Question: I am trying to make simple application where I can save notes and see them with a listview using an SQLite database.
The problem is that I cannot see the contents of the listview. The app crashes instantly. I figured out there is a problem with cursor database.query but I didn't find a way to solve it...
Mainactivity.java:
'''
package com.example.notemaker;
import android.database.Cursor;
import android.database.sqlite.SQLiteDatabase;
import android.os.Bundle;
import android.support.design.widget.FloatingActionButton;
import android.support.design.widget.Snackbar;
import android.support.v7.app.AppCompatActivity;
import android.support.v7.widget.Toolbar;
import android.view.View;
import android.view.Menu;
import android.view.MenuItem;
import android.content.Intent;
import android.view.Window;
import android.database.sqlite.SQLiteDatabase.CursorFactory;
import android.widget.ArrayAdapter;
import android.widget.ListAdapter;
import android.widget.ListView;
import android.widget.TextView;
import android.widget.Toast;
import java.util.ArrayList;
public class MainActivity extends AppCompatActivity {
private ListView listView;
private ArrayList<String> listItem;
private ArrayAdapter adapter;
private DBOpenHelper helper;
private SQLiteDatabase database;
private TextView noNotesView;
@Override
protected void onCreate(Bundle savedInstanceState) {
super.onCreate(savedInstanceState);
setContentView(R.layout.activity_main);
Toolbar toolbar = findViewById(R.id.toolbar);
setSupportActionBar(toolbar);
FloatingActionButton fab = findViewById(R.id.fab);
fab.setOnClickListener(new View.OnClickListener() {
@Override
public void onClick(View view) {
Intent intent = new Intent(MainActivity.this, Edit_notes.class);
startActivity(intent);
}
});
noNotesView = findViewById(R.id.empty_notes);
listView = (ListView) findViewById(R.id.listView);
listItem = new ArrayList<>();
ViewData();
}
private void ViewData(){
helper = new DBOpenHelper(this, "notes.db", null, 1); // db
database = helper.getWritableDatabase();
String table_name = "note_table";
String[] columns = {"ID", "NOTE_TEXT"};
String where = null;
String where_args[] = null;
String group_by = null;
String having = null;
String order_by = null;
Cursor result = database.query(table_name, columns, where, where_args, group_by, having, order_by);
}
@Override
public boolean onCreateOptionsMenu(Menu menu) {
getMenuInflater().inflate(R.menu.menu_main, menu);
return true;
}
@Override
public boolean onOptionsItemSelected(MenuItem item) {
int id = item.getItemId();
if (id == R.id.action_settings) {
return true;
}
return super.onOptionsItemSelected(item);
}
@Override
public void onResume()
{
super.onResume();
ViewData();
}
}
'''
SQLite database:
'''
package com.example.notemaker;
import android.content.Context;
import android.database.sqlite.SQLiteDatabase;
import android.database.sqlite.SQLiteDatabase.CursorFactory;
import android.database.sqlite.SQLiteOpenHelper;
public class DBOpenHelper extends SQLiteOpenHelper {
// constructor for the class here we just map onto the constructor of the
// super class
public DBOpenHelper(Context context, String name, CursorFactory
factory, int version) {
super(context, name, factory, version);
}
// overridden method that is called when the database is to be created
public void onCreate(SQLiteDatabase db) {
// create the database
db.execSQL(create_table);
}
// overridden method that is called when the database is to be upgraded
// note in this example we simply reconstruct the database not caring for
// data loss ideally you should have a method for storing the data while
// are reconstructing the database
public void onUpgrade(SQLiteDatabase db, int version_old, int version_new)
{
// drop the tables and recreate them
db.execSQL(drop_table);
db.execSQL(create_table);
}
// a bunch of constant strings that will be needed to create and drop
// databases
private static final String create_table = "create table note_table(" +
"ID integer primary key autoincrement, " +
"NOTE_TEXT string" +
")";
private static final String drop_table = "drop table note_table";
}
'''
Editnotes.java:
'''
package com.example.notemaker;
import android.content.ContentValues;
import android.content.DialogInterface;
import android.database.sqlite.SQLiteDatabase;
import android.os.Bundle;
import android.support.v7.app.AlertDialog;
import android.support.v7.app.AppCompatActivity;
import android.view.Menu;
import android.view.MenuItem;
import android.view.View;
import android.widget.EditText;
import android.widget.Toast;
import java.util.Date;
public class Edit_notes extends AppCompatActivity {
private DBOpenHelper dbop;
private SQLiteDatabase sdb;
// private TestDBOpenHelper tdb;
// private SQLiteDatabase sdb;
@Override
protected void onCreate(Bundle savedInstanceState){
super.onCreate(savedInstanceState);
setContentView(R.layout.note_edit);
getSupportActionBar().setTitle("");
getSupportActionBar().setDisplayHomeAsUpEnabled(true);
}
@Override
public boolean onCreateOptionsMenu(Menu menu) {
getMenuInflater().inflate(R.menu.cancel_button_menu, menu);
getMenuInflater().inflate(R.menu.save_button_menu, menu);
return super.onCreateOptionsMenu(menu);
}
@Override
public boolean onOptionsItemSelected(MenuItem item) {
int id = item.getItemId();
// Create confirmation dialog when click on CANCEL button
if (id == R.id.cancel_note) {
final AlertDialog.Builder alert = new AlertDialog.Builder(this);
alert.setTitle("NoteMaker");
alert.setMessage("Cancel this note ?");
alert.setPositiveButton("Yes", new DialogInterface.OnClickListener() {
@Override
public void onClick(DialogInterface dialog, int which) {
Toast.makeText(alert.getContext(), "Note cancelled", Toast.LENGTH_SHORT).show();
finish();
}
});
alert.setNegativeButton("No", new DialogInterface.OnClickListener() {
@Override
public void onClick(DialogInterface dialog, int which) {
dialog.dismiss();
}
});
alert.create().show();
return true;
}
// Save note title and note text to the database
if (id == R.id.save_note)
{
// tdb = new TestDBOpenHelper(this, "test.db", null, 1);
// sdb = tdb.getWritableDatabase();
String note_title_string = findViewById(R.id.input_note_title).toString();
String note_text_string = findViewById(R.id.input_note).toString();
//if (!note_title_string.isEmpty()){
// long date = new Date().getTime(); // Get date
AddData(note_title_string); // Add title to the database
Toast.makeText(this, "Note saved", Toast.LENGTH_SHORT).show();
finish();
// }
//else{
// Toast.makeText(this, "Title cannot be empty", Toast.LENGTH_SHORT).show();
// }
return true;
}
return super.onOptionsItemSelected(item);
}
public void AddData (String newEntry){
dbop = new DBOpenHelper(this, "notes.db", null, 1);
sdb = dbop.getWritableDatabase();
ContentValues cv = new ContentValues();
cv.put("note", newEntry);
sdb.insert("note_table", null, cv);
//long insertData = dbop.insertNote(newEntry);
}
}
'''

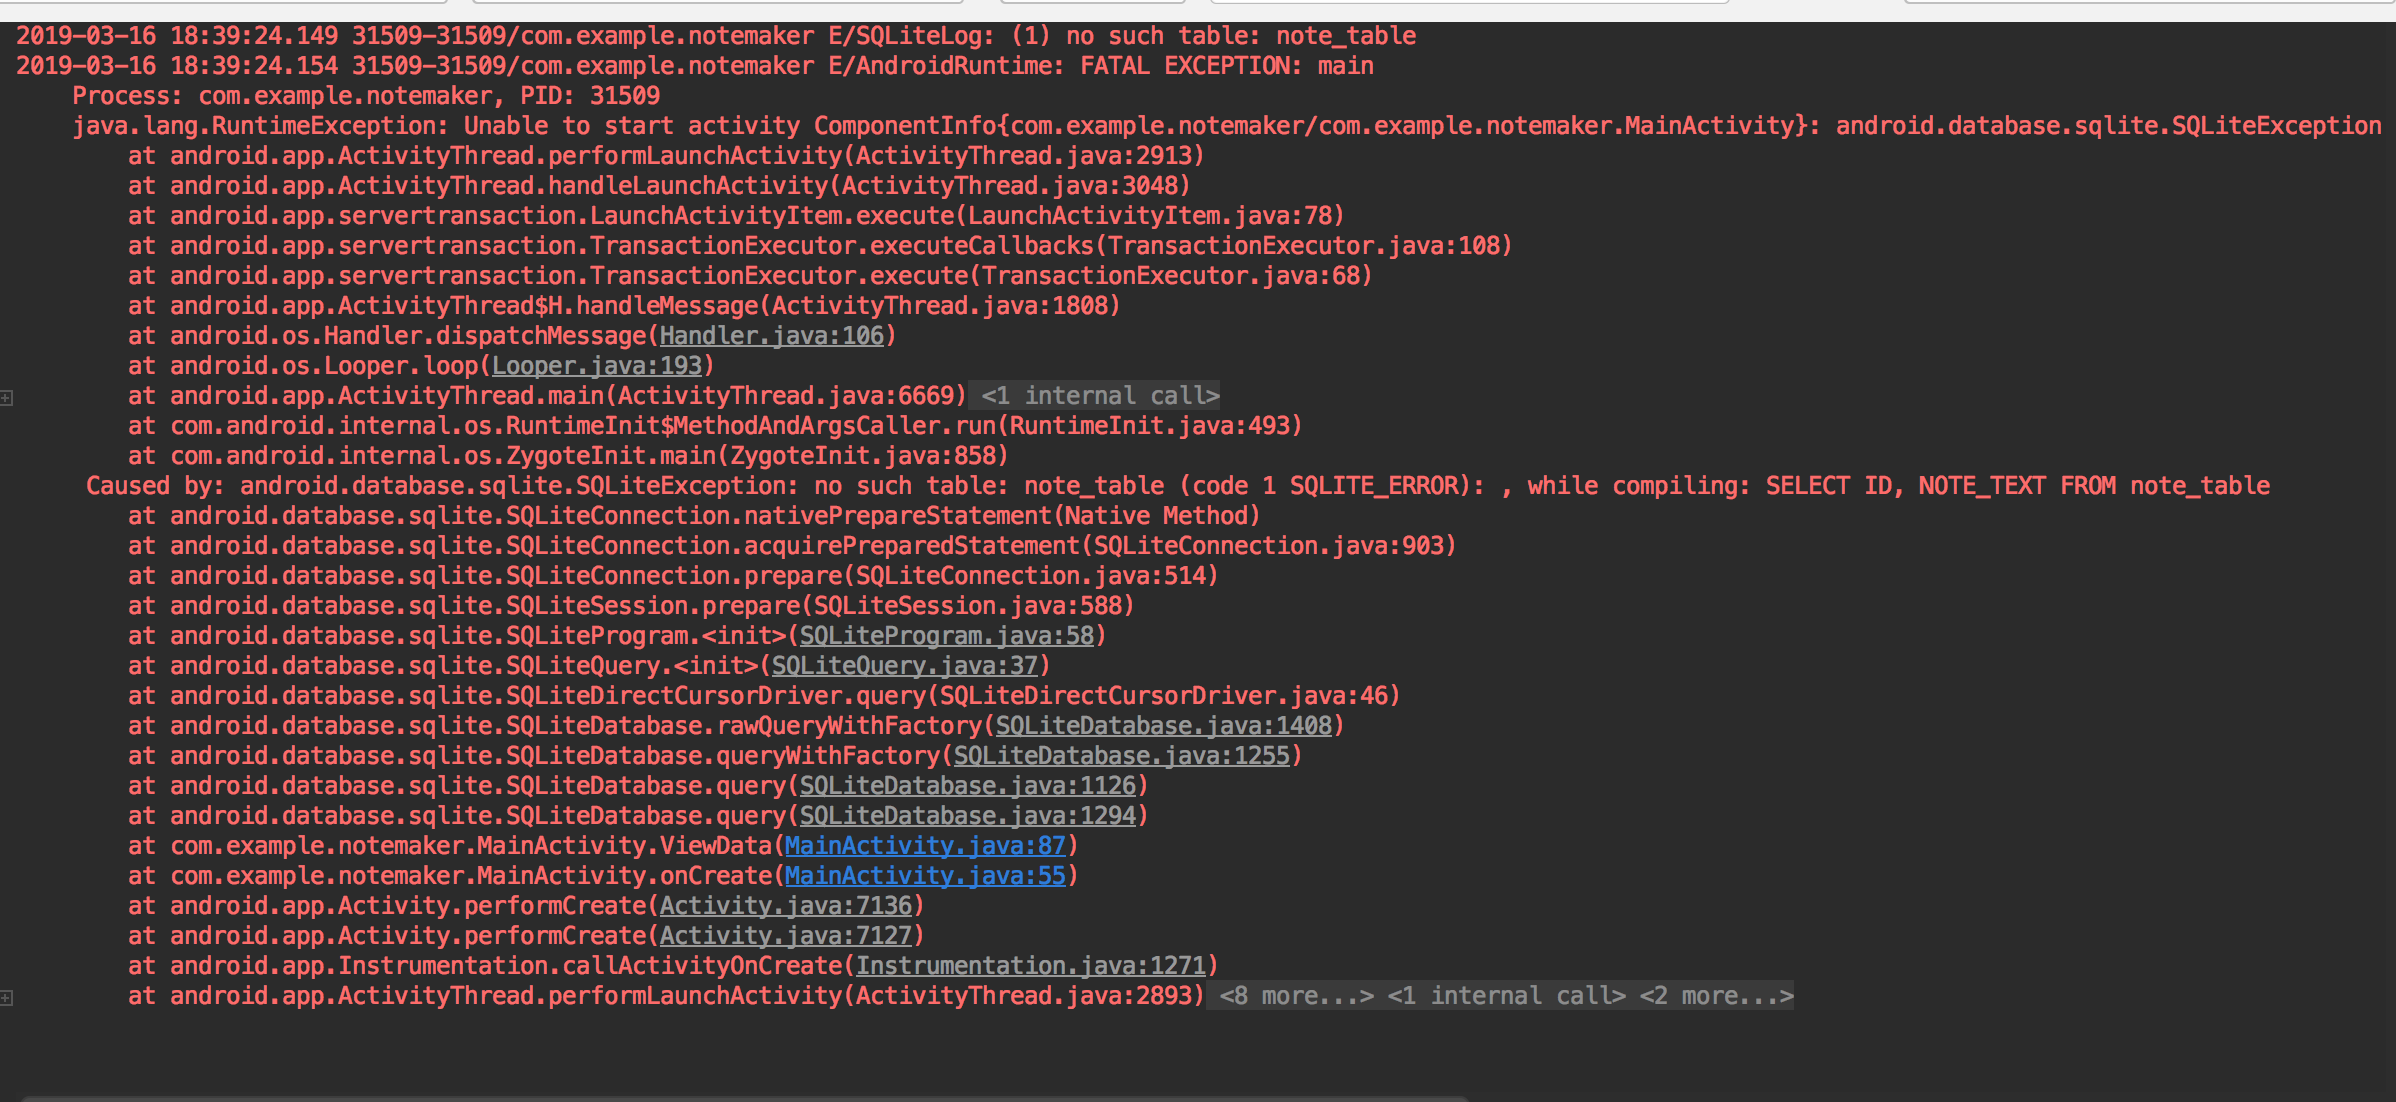
Answer: The issue that caused the crash, was that you likely ran the App before the 's method created the table.
The DBOpenHelper's method only ever runs automatically once for the entire lifetime of the database, thus the changes made to create the table, were not being applied. Uninstalling the App results in the App's data and therefore the database being deleted, thus allowing the method to run.
> However I still can't view the contents of my listview -
For a ListView to display data you need to instantiate a suitable and to then set the adapter that the ListView is to use using the ListView's method.
# Working Example
The following is a cut down version (no FAB) for convenience that utilises a and is based upon your code.
Note that for Cursor adapters the Cursor must have a column named so the column name has been changed throughout.
Most changes have been commented (except the FAB code which has been removed), so please read the comments.
## DBOpenHelper.java
'''
public class DBOpenHelper extends SQLiteOpenHelper {
// constructor for the class here we just map onto the constructor of the
// super class
public DBOpenHelper(Context context, String name, SQLiteDatabase.CursorFactory
factory, int version) {
super(context, name, factory, version);
}
// overridden method that is called when the database is to be created
public void onCreate(SQLiteDatabase db) {
// create the database
db.execSQL(create_table);
}
// overridden method that is called when the database is to be upgraded
// note in this example we simply reconstruct the database not caring for
// data loss ideally you should have a method for storing the data while
// are reconstructing the database
public void onUpgrade(SQLiteDatabase db, int version_old, int version_new)
{
// drop the tables and recreate them
db.execSQL(drop_table);
db.execSQL(create_table);
}
// a bunch of constant strings that will be needed to create and drop
// databases
private static final String create_table = "create table note_table(" +
BaseColumns._ID + " integer primary key autoincrement, " + //<<<<<<<<<< changed column name to _id for CursorAdapter
"NOTE_TEXT string" +
")";
private static final String drop_table = "drop table note_table";
/**
* ADDED to demonstrate typical inclusion of DB access within the helper
* @param note
* @return the id of the added note or -1 if not added.
*/
public long addNote(String note) {
SQLiteDatabase db = this.getWritableDatabase();
ContentValues cv = new ContentValues();
cv.put("NOTE_TEXT",note);
return db.insert("note_table",null,cv);
}
}
'''
## MainActivity.java
'''
public class MainActivity extends AppCompatActivity {
private ListView listView;
private ArrayList<String> listItem;
private ArrayAdapter adapter; //<<<<<<<<<< Not used
private SimpleCursorAdapter sca; //<<<<<<<<<< ADDED
private Cursor csr; //<<<<<<<<<< ADDED
private DBOpenHelper helper;
private SQLiteDatabase database;
private TextView noNotesView;
@Override
protected void onCreate(Bundle savedInstanceState) {
super.onCreate(savedInstanceState);
setContentView(R.layout.activity_main);
helper = new DBOpenHelper(this,"notes.db", null, 1); //<<<<<< moved to here
database = helper.getWritableDatabase(); //<<<<<<<<<< moved to here so has scope throughout the class
//noNotesView = findViewById(R.id.empty_notes); //<<<<<<<<<< commented out for simplicity
listView = (ListView) findViewById(R.id.listView);
listItem = new ArrayList<>();
addSomeTestData(); //Adds a row every time the App is run (for testing)
ViewData();
}
private void ViewData(){
String table_name = "note_table";
String[] columns = {"_id", "NOTE_TEXT"}; //<<<<<<<<<< ID column is now _id
String where = null;
String where_args[] = null;
String group_by = null;
String having = null;
String order_by = null;
csr = database.query(table_name, columns, where, where_args, group_by, having, order_by);
//<<<<<<<<<< ADDED following code to method to instantiate the adapter and set the adapter
// and to alternatively swap the cursor to refresh the listview
if (sca == null) {
sca = new SimpleCursorAdapter(
this,
android.R.layout.simple_list_item_1,
csr,
new String[]{"NOTE_TEXT"},
new int[]{android.R.id.text1},
0);
listView.setAdapter(sca);
} else {
sca.swapCursor(csr);
}
}
private void addSomeTestData() {
helper.addNote("My Note"); //<<<<<<<<<< Uses the addNote method in the DB helper
}
/**
* ADDED for correct cursor handling i.e. close
* although not really required in mainactivity
*/
@Override
protected void onDestroy() {
super.onDestroy();
csr.close();
}
@Override
public void onResume()
{
super.onResume();
ViewData();
}
}
'''